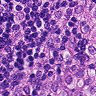
Metastatic tissue present: yes